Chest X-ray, PA view. Patient: 57 years old, sex M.
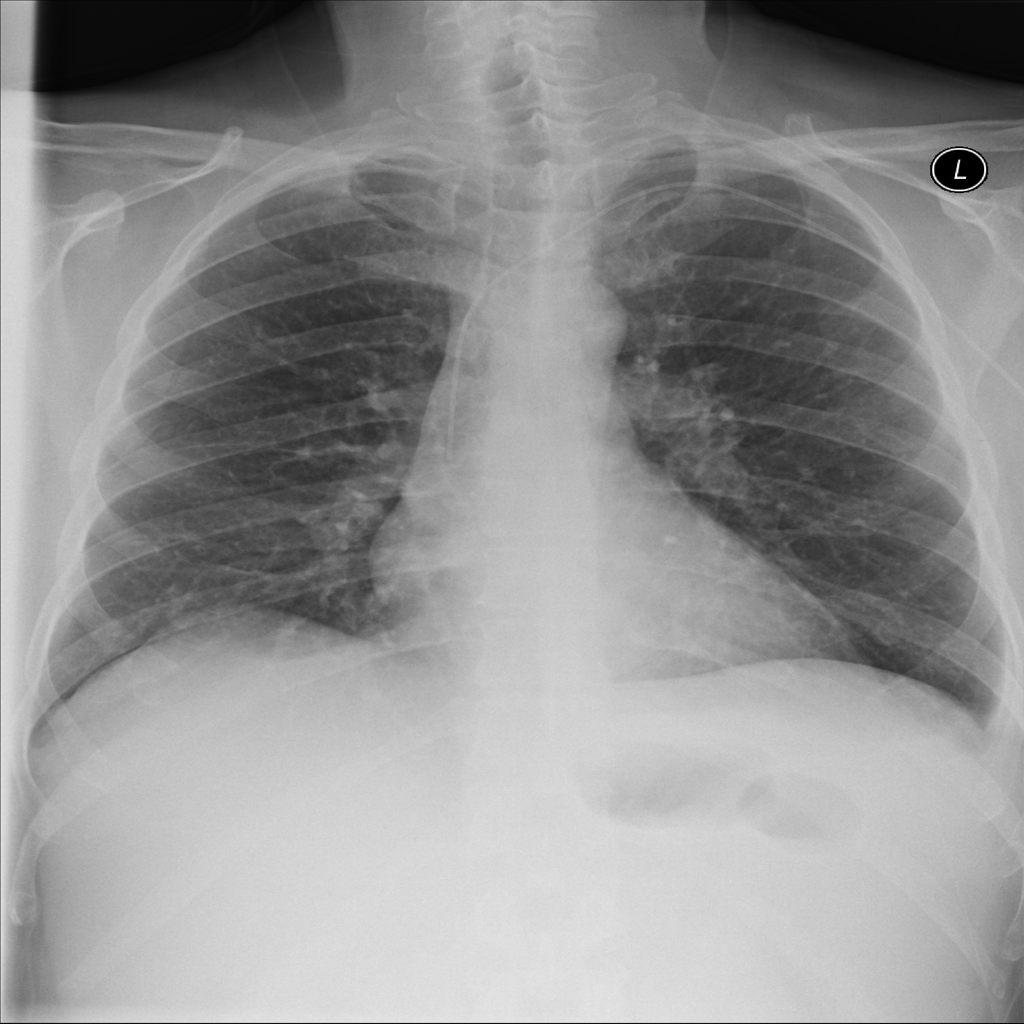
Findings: No Finding